Aerial crown-view tile of a tropical tree (Barro Colorado Island, Panama), acquired 20240716:
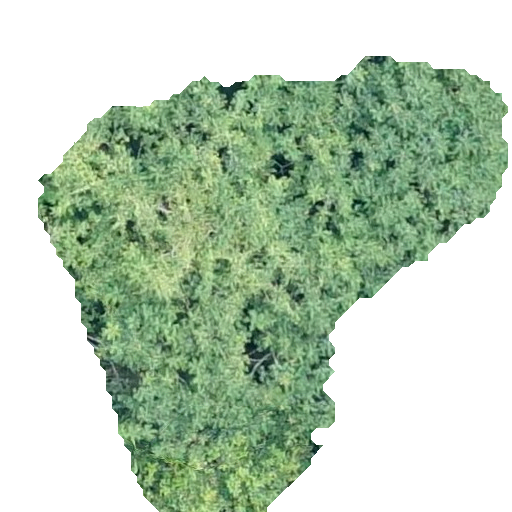
Species: Trattinnickia aspera
GBIF accepted scientific name: Trattinnickia aspera
Crown area: 206.693 m²